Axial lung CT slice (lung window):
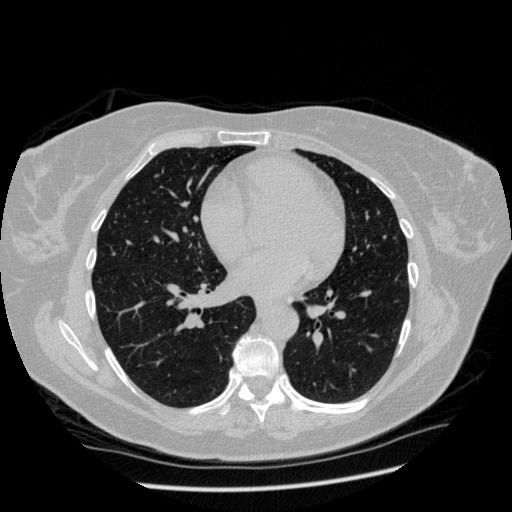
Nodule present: no